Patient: sex F, age 53
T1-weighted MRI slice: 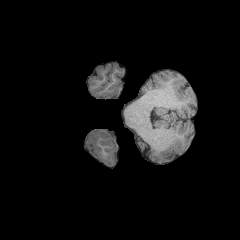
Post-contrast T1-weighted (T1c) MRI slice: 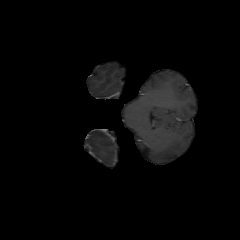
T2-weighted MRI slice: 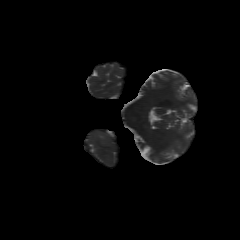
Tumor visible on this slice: no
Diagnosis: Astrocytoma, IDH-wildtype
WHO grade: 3